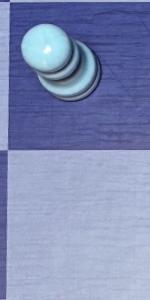
Label: Empty